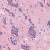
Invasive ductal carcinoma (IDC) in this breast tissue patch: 1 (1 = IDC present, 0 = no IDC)